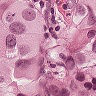
Metastatic tissue present: yes